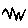
Label: zigzag